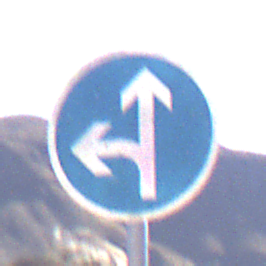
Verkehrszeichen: VorgeschriebeneFahrtrichtungGeradeausOderLinks
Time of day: Midday
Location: Outdoor (Nature)
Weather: Clear
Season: NotSpecified
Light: Natural